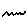
Label: zigzag